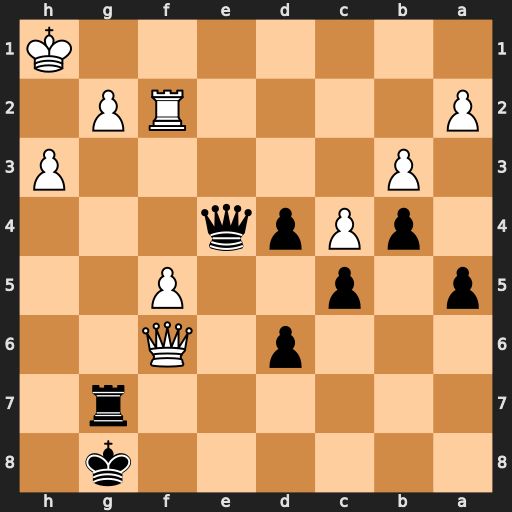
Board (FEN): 6k1/6r1/3p1Q2/p1p2P2/1pPpq3/1P5P/P4RP1/7K
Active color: b
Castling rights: -
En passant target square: -
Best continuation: Qe1+ Kh2 Qxf2 Qe6+ Kh7